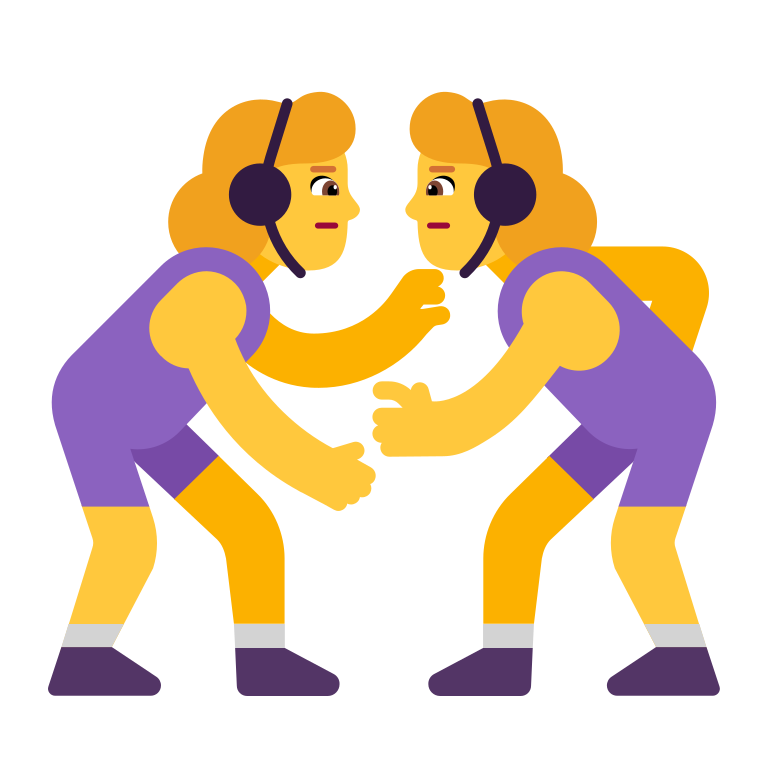
woman wrestling flat default